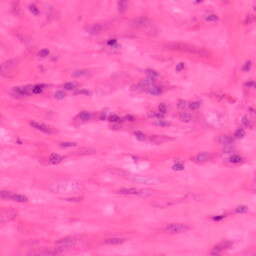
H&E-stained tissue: Colon